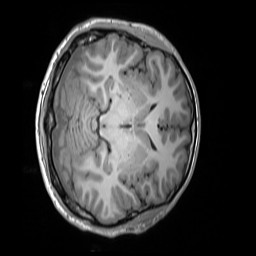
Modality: T1w
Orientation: axial
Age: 29
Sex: male
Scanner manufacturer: siemens
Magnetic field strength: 3 T
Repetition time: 1.55 s
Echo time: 0.00234 s